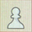
Piece: wP